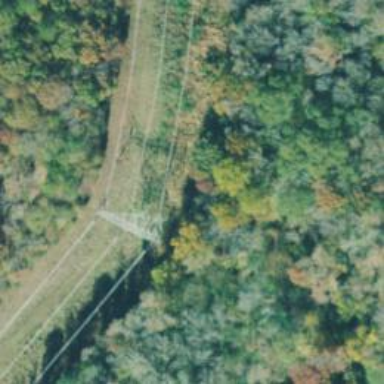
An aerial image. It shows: Lattice structure tower used for power transmission.